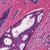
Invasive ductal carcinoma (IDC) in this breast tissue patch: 1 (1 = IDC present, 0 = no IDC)